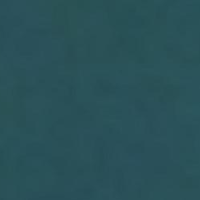
EUNIS habitat code: 14
Species observed at this site:
Podiceps cristatus
Mergus merganser